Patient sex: F
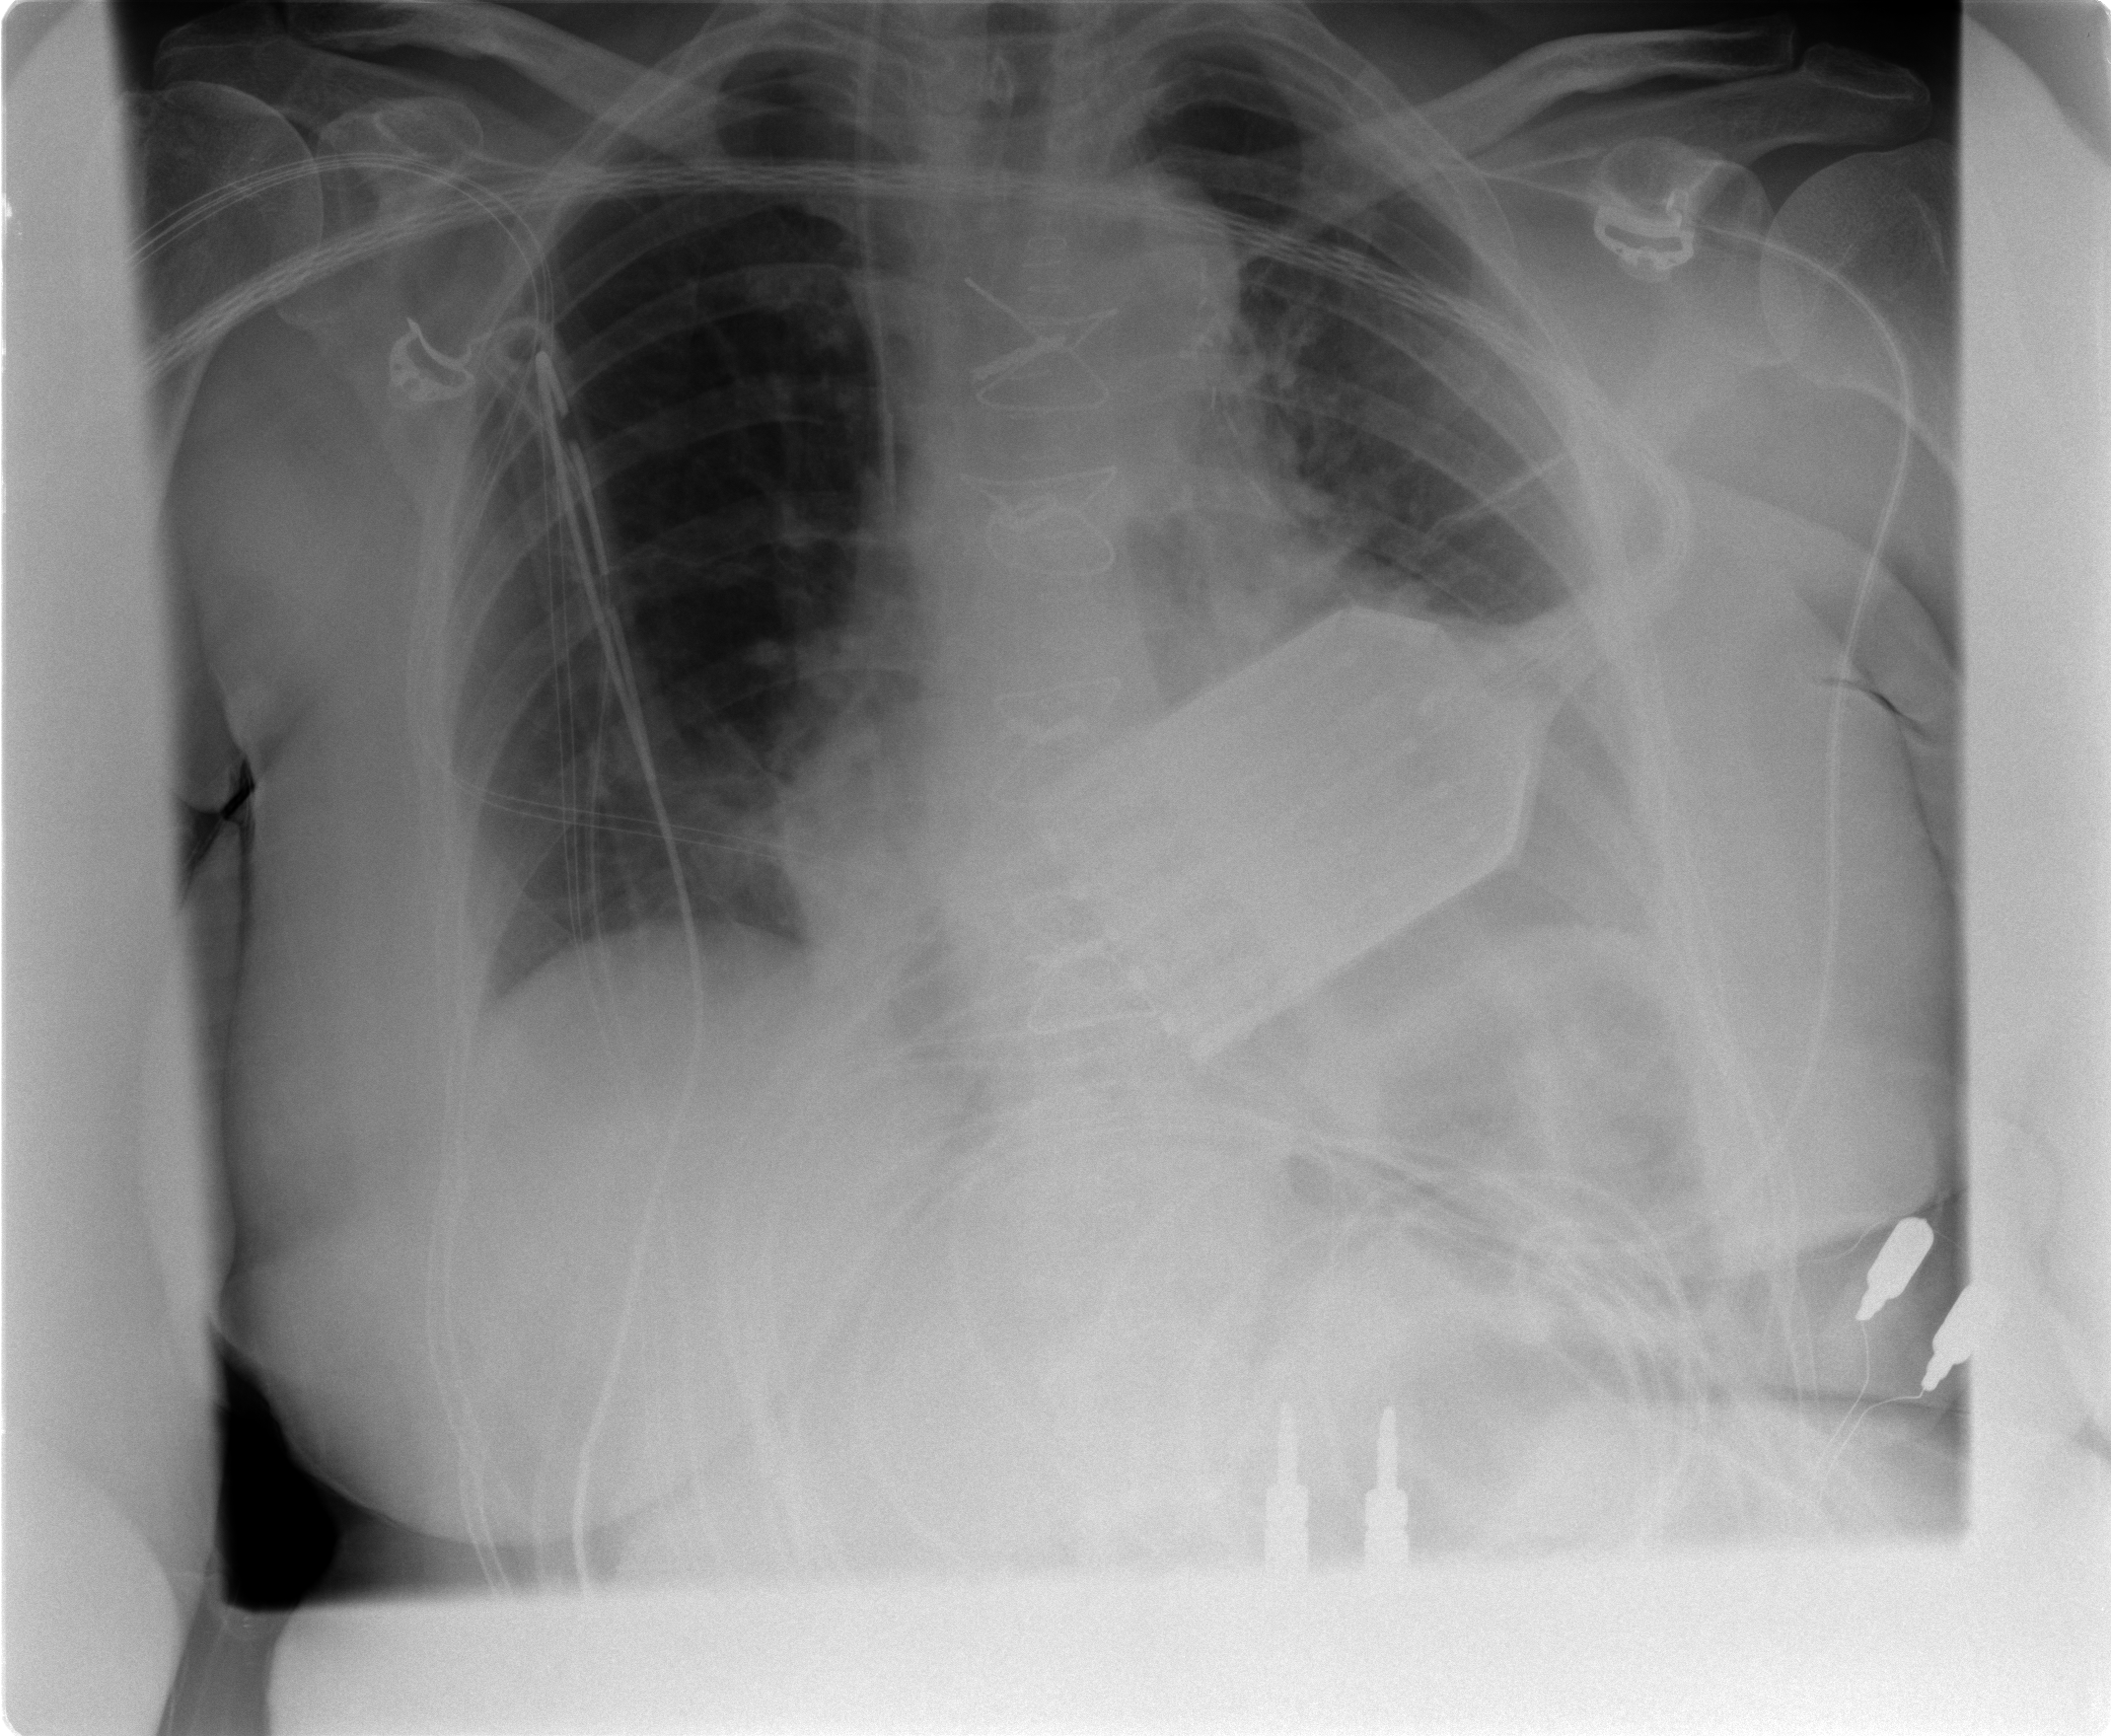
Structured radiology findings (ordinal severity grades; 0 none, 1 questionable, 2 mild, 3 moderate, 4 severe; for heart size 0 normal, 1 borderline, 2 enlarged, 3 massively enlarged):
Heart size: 0
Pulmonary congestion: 2
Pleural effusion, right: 0
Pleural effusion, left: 2
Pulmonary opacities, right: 0
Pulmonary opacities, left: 0
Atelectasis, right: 2
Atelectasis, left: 2